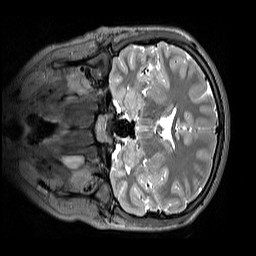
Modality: T2w
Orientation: coronal
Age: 13
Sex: female
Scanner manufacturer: siemens
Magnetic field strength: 3 T
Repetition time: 3.2 s
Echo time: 0.408 s